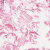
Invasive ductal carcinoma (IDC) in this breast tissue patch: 0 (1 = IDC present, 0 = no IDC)